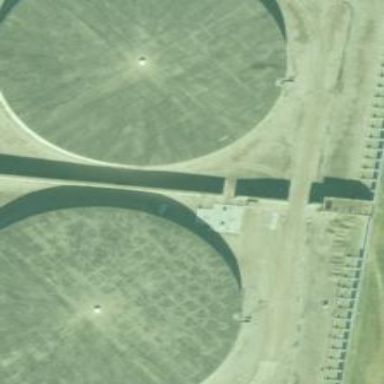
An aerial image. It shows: Building with water storage tank.